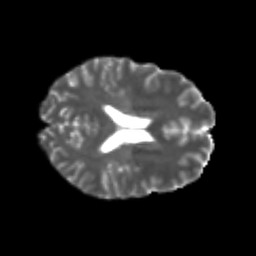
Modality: T2w
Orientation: axial
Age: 21
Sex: male
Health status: healthy
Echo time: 0.074 s